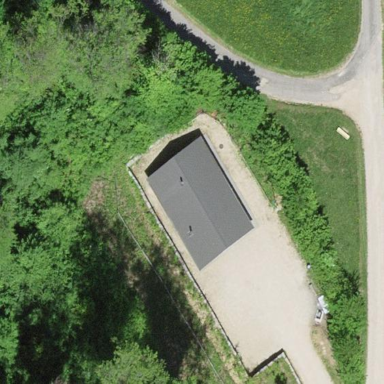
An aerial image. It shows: Cabin.